Aerial crown-view tile of a tropical tree (Barro Colorado Island, Panama), acquired 20250124:
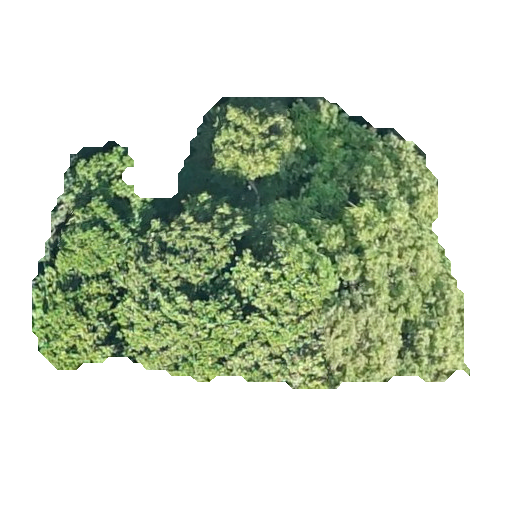
Species: Prioria copaifera
GBIF accepted scientific name: Prioria copaifera
Crown area: 143.193 m²